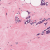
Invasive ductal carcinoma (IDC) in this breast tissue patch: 1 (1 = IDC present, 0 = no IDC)